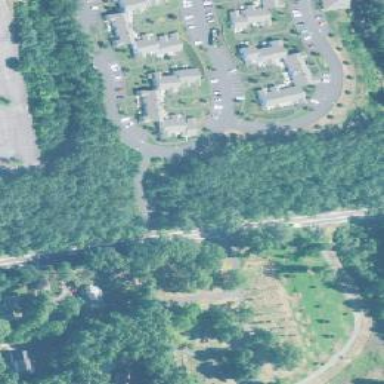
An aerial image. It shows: Cemetery area categorized as cemetery.